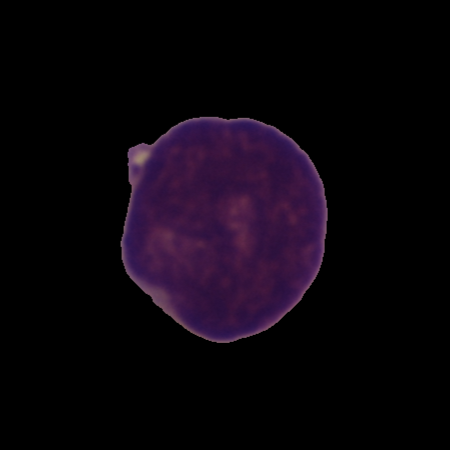
Label: cancer